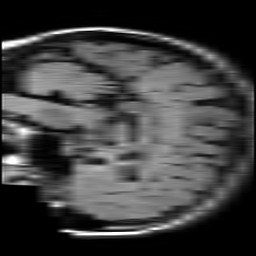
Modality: FLAIR
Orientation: sagittal
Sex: female
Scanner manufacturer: philips
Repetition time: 11 s
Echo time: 0.125 s